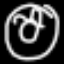
Label: donut